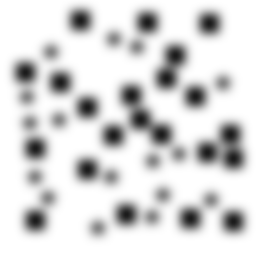
Squares: 22
Triangles: 0
Stars: 16
Total shapes: 38